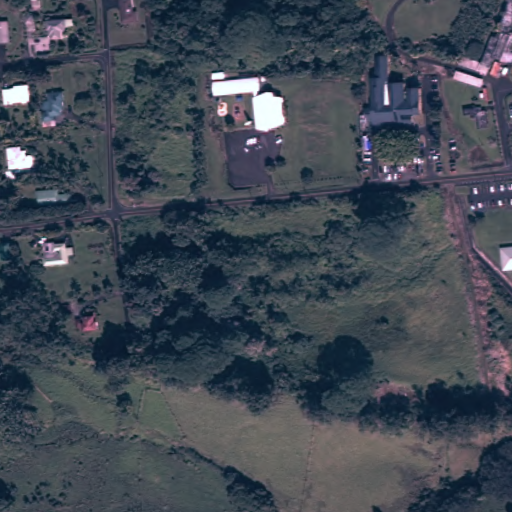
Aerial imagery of valley in Hawaii named Mokupau Gulch (historical) containing only unknown